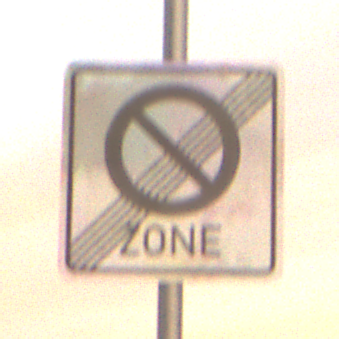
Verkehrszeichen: EndeEingeschraenktesHalteverbotZone
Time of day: SunriseSunset
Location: Outdoor (Nature)
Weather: PartlyCloudy
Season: NotSpecified
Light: Natural